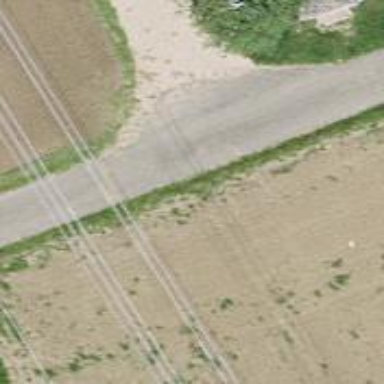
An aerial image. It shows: Well-maintained track road with grade 1 tracktype.